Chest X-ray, PA view. Patient: 23 years old, sex M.
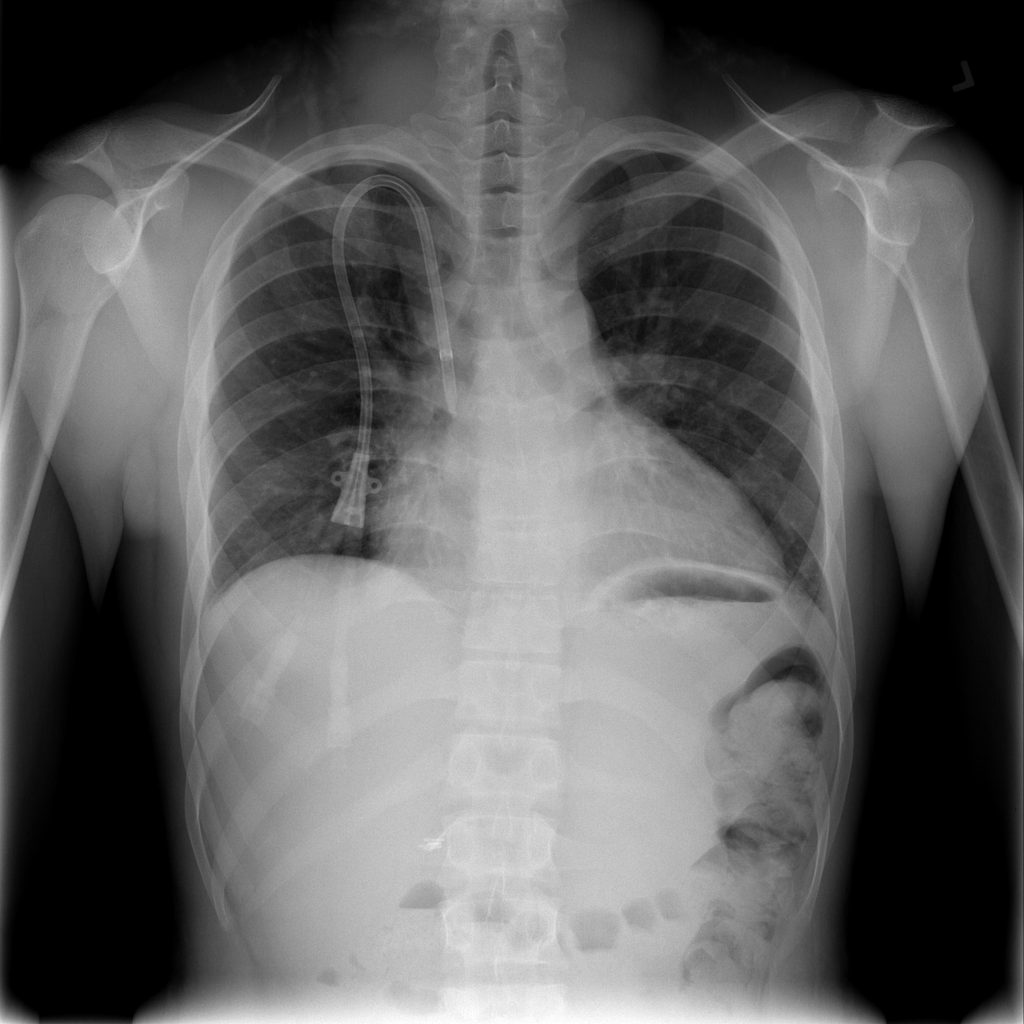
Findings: Cardiomegaly, Effusion